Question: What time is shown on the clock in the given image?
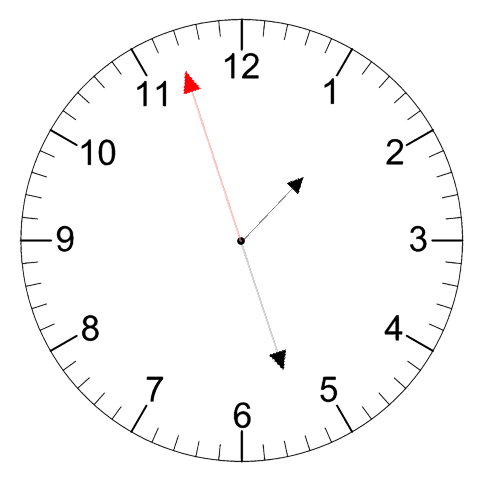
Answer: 01:26:57